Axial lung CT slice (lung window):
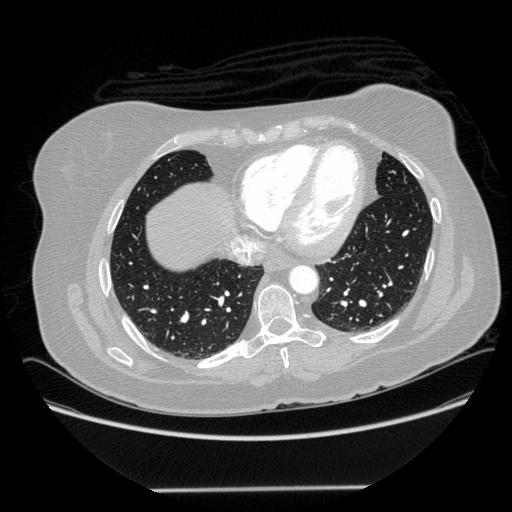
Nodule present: no